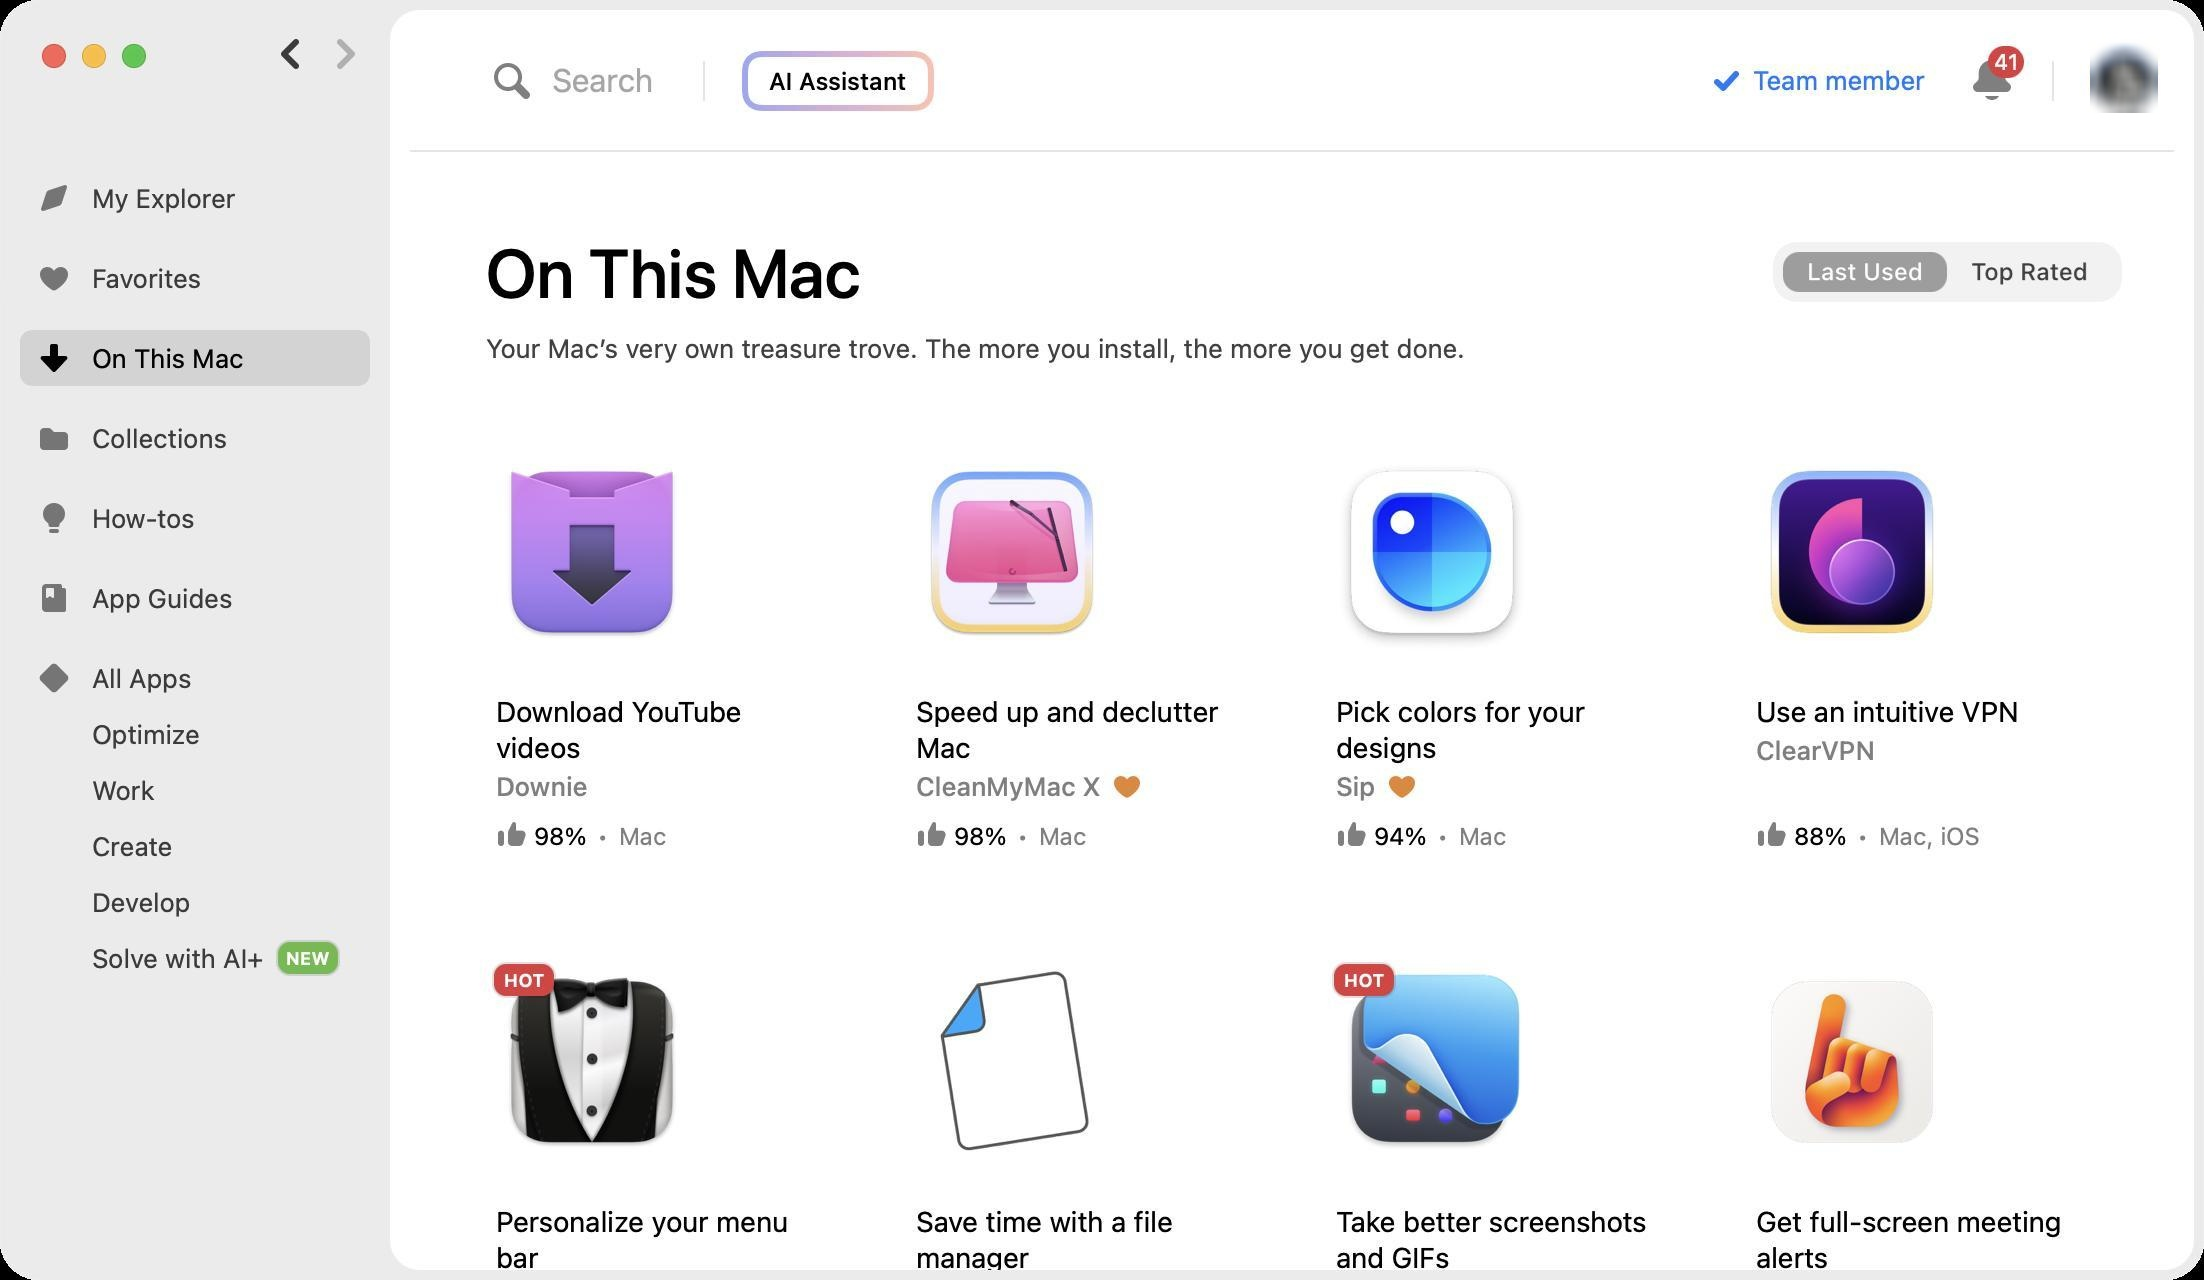
Accessibility tree:
{"name": "", "role": "AXWindow", "description": null, "role_description": "standard window", "value": null, "position": "220.00;132.00", "size": "1102;640", "children": [{"name": null, "role": "AXTable", "description": "Application categories", "role_description": "table", "value": null, "position": "10.00;85.00", "size": "175;408", "children": [{"name": null, "role": "AXRow", "description": null, "role_description": "table row", "value": null, "position": "10.00;85.00", "size": "175;40", "children": [{"name": null, "role": "AXCell", "description": null, "role_description": "cell", "value": null, "position": "16.00;85.00", "size": "163;40", "children": [{"name": null, "role": "AXImage", "description": "Discover", "role_description": "image", "value": null, "position": "19.00;91.00", "size": "16;16", "children": []}, {"name": null, "role": "AXStaticText", "description": null, "role_description": "text", "value": "My Explorer", "position": "44.00;91.00", "size": "76;16", "children": []}]}]}, {"name": null, "role": "AXRow", "description": null, "role_description": "table row", "value": null, "position": "10.00;125.00", "size": "175;40", "children": [{"name": null, "role": "AXCell", "description": null, "role_description": "cell", "value": null, "position": "16.00;125.00", "size": "163;40", "children": [{"name": null, "role": "AXImage", "description": "Favorites", "role_description": "image", "value": null, "position": "19.00;131.00", "size": "16;16", "children": []}, {"name": null, "role": "AXStaticText", "description": null, "role_description": "text", "value": "Favorites", "position": "44.00;131.00", "size": "59;16", "children": []}]}]}, {"name": null, "role": "AXRow", "description": null, "role_description": "table row", "value": null, "position": "10.00;165.00", "size": "175;40", "children": [{"name": null, "role": "AXCell", "description": null, "role_description": "cell", "value": null, "position": "16.00;165.00", "size": "163;40", "children": [{"name": null, "role": "AXImage", "description": "OnThisMac", "role_description": "image", "value": null, "position": "19.00;171.00", "size": "16;16", "children": []}, {"name": null, "role": "AXStaticText", "description": null, "role_description": "text", "value": "On This Mac", "position": "44.00;171.00", "size": "80;16", "children": []}]}]}, {"name": null, "role": "AXRow", "description": null, "role_description": "table row", "value": null, "position": "10.00;205.00", "size": "175;40", "children": [{"name": null, "role": "AXCell", "description": null, "role_description": "cell", "value": null, "position": "16.00;205.00", "size": "163;40", "children": [{"name": null, "role": "AXImage", "description": "Collections", "role_description": "image", "value": null, "position": "19.00;211.00", "size": "16;16", "children": []}, {"name": null, "role": "AXStaticText", "description": null, "role_description": "text", "value": "Collections", "position": "44.00;211.00", "size": "72;16", "children": []}]}]}, {"name": null, "role": "AXRow", "description": null, "role_description": "table row", "value": null, "position": "10.00;245.00", "size": "175;40", "children": [{"name": null, "role": "AXCell", "description": null, "role_description": "cell", "value": null, "position": "16.00;245.00", "size": "163;40", "children": [{"name": null, "role": "AXImage", "description": "How Tos", "role_description": "image", "value": null, "position": "19.00;251.00", "size": "16;16", "children": []}, {"name": null, "role": "AXStaticText", "description": null, "role_description": "text", "value": "How-tos", "position": "44.00;251.00", "size": "56;16", "children": []}]}]}, {"name": null, "role": "AXRow", "description": null, "role_description": "table row", "value": null, "position": "10.00;285.00", "size": "175;40", "children": [{"name": null, "role": "AXCell", "description": null, "role_description": "cell", "value": null, "position": "16.00;285.00", "size": "163;40", "children": [{"name": null, "role": "AXImage", "description": "Tutorials", "role_description": "image", "value": null, "position": "19.00;291.00", "size": "16;16", "children": []}, {"name": null, "role": "AXStaticText", "description": null, "role_description": "text", "value": "App Guides", "position": "44.00;291.00", "size": "74;16", "children": []}]}]}, {"name": null, "role": "AXRow", "description": null, "role_description": "table row", "value": null, "position": "10.00;325.00", "size": "175;28", "children": [{"name": null, "role": "AXCell", "description": null, "role_description": "cell", "value": null, "position": "16.00;325.00", "size": "163;28", "children": [{"name": null, "role": "AXImage", "description": "AllApps", "role_description": "image", "value": null, "position": "19.00;331.00", "size": "16;16", "children": []}, {"name": null, "role": "AXStaticText", "description": null, "role_description": "text", "value": "All Apps", "position": "44.00;331.00", "size": "54;16", "children": []}]}]}, {"name": null, "role": "AXRow", "description": null, "role_description": "table row", "value": null, "position": "10.00;353.00", "size": "175;28", "children": [{"name": null, "role": "AXCell", "description": null, "role_description": "cell", "value": null, "position": "16.00;353.00", "size": "163;28", "children": [{"name": null, "role": "AXImage", "description": "", "role_description": "image", "value": null, "position": "19.00;359.00", "size": "16;16", "children": []}, {"name": null, "role": "AXStaticText", "description": null, "role_description": "text", "value": "Optimize", "position": "44.00;359.00", "size": "58;16", "children": []}]}]}, {"name": null, "role": "AXRow", "description": null, "role_description": "table row", "value": null, "position": "10.00;381.00", "size": "175;28", "children": [{"name": null, "role": "AXCell", "description": null, "role_description": "cell", "value": null, "position": "16.00;381.00", "size": "163;28", "children": [{"name": null, "role": "AXImage", "description": "", "role_description": "image", "value": null, "position": "19.00;387.00", "size": "16;16", "children": []}, {"name": null, "role": "AXStaticText", "description": null, "role_description": "text", "value": "Work", "position": "44.00;387.00", "size": "36;16", "children": []}]}]}, {"name": null, "role": "AXRow", "description": null, "role_description": "table row", "value": null, "position": "10.00;409.00", "size": "175;28", "children": [{"name": null, "role": "AXCell", "description": null, "role_description": "cell", "value": null, "position": "16.00;409.00", "size": "163;28", "children": [{"name": null, "role": "AXImage", "description": "", "role_description": "image", "value": null, "position": "19.00;415.00", "size": "16;16", "children": []}, {"name": null, "role": "AXStaticText", "description": null, "role_description": "text", "value": "Create", "position": "44.00;415.00", "size": "44;16", "children": []}]}]}, {"name": null, "role": "AXRow", "description": null, "role_description": "table row", "value": null, "position": "10.00;437.00", "size": "175;28", "children": [{"name": null, "role": "AXCell", "description": null, "role_description": "cell", "value": null, "position": "16.00;437.00", "size": "163;28", "children": [{"name": null, "role": "AXImage", "description": "", "role_description": "image", "value": null, "position": "19.00;443.00", "size": "16;16", "children": []}, {"name": null, "role": "AXStaticText", "description": null, "role_description": "text", "value": "Develop", "position": "44.00;443.00", "size": "54;16", "children": []}]}]}, {"name": null, "role": "AXRow", "description": null, "role_description": "table row", "value": null, "position": "10.00;465.00", "size": "175;28", "children": [{"name": null, "role": "AXCell", "description": null, "role_description": "cell", "value": null, "position": "16.00;465.00", "size": "163;28", "children": [{"name": null, "role": "AXImage", "description": "", "role_description": "image", "value": null, "position": "19.00;471.00", "size": "16;16", "children": []}, {"name": null, "role": "AXStaticText", "description": null, "role_description": "text", "value": "Solve with AI+", "position": "44.00;471.00", "size": "90;16", "children": []}, {"name": null, "role": "AXStaticText", "description": null, "role_description": "text", "value": "NEW", "position": "139.00;473.50", "size": "30;11", "children": []}]}]}, {"name": null, "role": "AXColumn", "description": null, "role_description": "column", "value": null, "position": "10.00;85.00", "size": "175;408", "children": []}]}, {"name": null, "role": "AXUnknown", "description": "Forward", "role_description": "unknown", "value": null, "position": "166.00;19.00", "size": "14;16", "children": [{"name": null, "role": "AXImage", "description": "", "role_description": "image", "value": null, "position": "168.00;19.00", "size": "10;16", "children": []}]}, {"name": null, "role": "AXUnknown", "description": "Back", "role_description": "unknown", "value": null, "position": "138.00;19.00", "size": "14;16", "children": [{"name": null, "role": "AXImage", "description": "NavigationArrow", "role_description": "image", "value": null, "position": "140.00;19.00", "size": "10;16", "children": []}]}, {"name": null, "role": "AXGroup", "description": null, "role_description": "group", "value": null, "position": "195.00;5.00", "size": "902;630", "children": [{"name": null, "role": "AXScrollArea", "description": null, "role_description": "scroll area", "value": null, "position": "231.00;76.00", "size": "866;539", "children": [{"name": null, "role": "AXList", "description": "Application collection view", "role_description": "collection", "value": null, "position": "231.00;76.00", "size": "830;3940", "children": [{"name": null, "role": "AXList", "description": "On This Mac", "role_description": "section", "value": null, "position": "231.00;76.00", "size": "866;3940", "children": [{"name": null, "role": "AXGroup", "description": null, "role_description": "group", "value": null, "position": "231.00;76.00", "size": "830;135", "children": [{"name": null, "role": "AXStaticText", "description": null, "role_description": "text", "value": "On This Mac", "position": "241.00;116.00", "size": "192;40", "children": []}, {"name": null, "role": "AXStaticText", "description": null, "role_description": "text", "value": "Your Mac’s very own treasure trove. The more you install, the more you get done.", "position": "241.00;166.00", "size": "494;16", "children": []}, {"name": null, "role": "AXGroup", "description": "Sort all apps", "role_description": "group", "value": null, "position": "886.50;121.00", "size": "174;30", "children": [{"name": null, "role": "AXRadioButton", "description": "Last Used", "role_description": "radio button", "value": true, "position": "891.50;126.00", "size": "82;20", "children": []}, {"name": null, "role": "AXRadioButton", "description": "Top Rated", "role_description": "radio button", "value": false, "position": "973.50;126.00", "size": "82;20", "children": []}]}]}, {"name": null, "role": "AXGroup", "description": null, "role_description": "group", "value": null, "position": "231.00;211.00", "size": "200;235", "children": [{"name": null, "role": "AXLink", "description": "Downie", "role_description": "link", "value": null, "position": "246.00;226.00", "size": "170;205", "children": [{"name": null, "role": "AXImage", "description": "Application icon", "role_description": "image", "value": null, "position": "246.00;226.00", "size": "100;100", "children": []}, {"name": null, "role": "AXStaticText", "description": null, "role_description": "text", "value": "Downie", "position": "246.00;385.00", "size": "50;17", "children": []}, {"name": null, "role": "AXStaticText", "description": null, "role_description": "text", "value": "Download YouTube videos", "position": "246.00;346.00", "size": "170;36", "children": []}, {"name": null, "role": "AXImage", "description": "RateAppIcon", "role_description": "image", "value": null, "position": "248.00;410.00", "size": "16;16", "children": []}, {"name": null, "role": "AXStaticText", "description": null, "role_description": "text", "value": "98%", "position": "265.00;410.50", "size": "30;15", "children": []}, {"name": null, "role": "AXStaticText", "description": null, "role_description": "text", "value": "•", "position": "296.50;410.50", "size": "10;15", "children": []}, {"name": null, "role": "AXStaticText", "description": null, "role_description": "text", "value": "Mac", "position": "307.50;410.50", "size": "28;15", "children": []}]}]}, {"name": null, "role": "AXGroup", "description": null, "role_description": "group", "value": null, "position": "441.00;211.00", "size": "200;235", "children": [{"name": null, "role": "AXLink", "description": "CleanMyMac X", "role_description": "link", "value": null, "position": "456.00;226.00", "size": "170;205", "children": [{"name": null, "role": "AXImage", "description": "Application icon", "role_description": "image", "value": null, "position": "456.00;226.00", "size": "100;100", "children": []}, {"name": null, "role": "AXStaticText", "description": null, "role_description": "text", "value": "CleanMyMac X", "position": "456.00;385.00", "size": "96;17", "children": []}, {"name": null, "role": "AXButton", "description": "Favorite", "role_description": "button", "value": null, "position": "553.50;383.50", "size": "20;20", "children": []}, {"name": null, "role": "AXStaticText", "description": null, "role_description": "text", "value": "Speed up and declutter Mac", "position": "456.00;346.00", "size": "170;36", "children": []}, {"name": null, "role": "AXImage", "description": "RateAppIcon", "role_description": "image", "value": null, "position": "458.00;410.00", "size": "16;16", "children": []}, {"name": null, "role": "AXStaticText", "description": null, "role_description": "text", "value": "98%", "position": "475.00;410.50", "size": "30;15", "children": []}, {"name": null, "role": "AXStaticText", "description": null, "role_description": "text", "value": "•", "position": "506.50;410.50", "size": "10;15", "children": []}, {"name": null, "role": "AXStaticText", "description": null, "role_description": "text", "value": "Mac", "position": "517.50;410.50", "size": "28;15", "children": []}]}]}, {"name": null, "role": "AXGroup", "description": null, "role_description": "group", "value": null, "position": "651.00;211.00", "size": "200;235", "children": [{"name": null, "role": "AXLink", "description": "Sip", "role_description": "link", "value": null, "position": "666.00;226.00", "size": "170;205", "children": [{"name": null, "role": "AXImage", "description": "Application icon", "role_description": "image", "value": null, "position": "666.00;226.00", "size": "100;100", "children": []}, {"name": null, "role": "AXStaticText", "description": null, "role_description": "text", "value": "Sip", "position": "666.00;385.00", "size": "24;17", "children": []}, {"name": null, "role": "AXButton", "description": "Favorite", "role_description": "button", "value": null, "position": "691.00;383.50", "size": "20;20", "children": []}, {"name": null, "role": "AXStaticText", "description": null, "role_description": "text", "value": "Pick colors for your designs", "position": "666.00;346.00", "size": "170;36", "children": []}, {"name": null, "role": "AXImage", "description": "RateAppIcon", "role_description": "image", "value": null, "position": "668.00;410.00", "size": "16;16", "children": []}, {"name": null, "role": "AXStaticText", "description": null, "role_description": "text", "value": "94%", "position": "685.00;410.50", "size": "30;15", "children": []}, {"name": null, "role": "AXStaticText", "description": null, "role_description": "text", "value": "•", "position": "716.50;410.50", "size": "10;15", "children": []}, {"name": null, "role": "AXStaticText", "description": null, "role_description": "text", "value": "Mac", "position": "727.50;410.50", "size": "28;15", "children": []}]}]}, {"name": null, "role": "AXGroup", "description": null, "role_description": "group", "value": null, "position": "861.00;211.00", "size": "200;235", "children": [{"name": null, "role": "AXLink", "description": "ClearVPN", "role_description": "link", "value": null, "position": "876.00;226.00", "size": "170;205", "children": [{"name": null, "role": "AXImage", "description": "Application icon", "role_description": "image", "value": null, "position": "876.00;226.00", "size": "100;100", "children": []}, {"name": null, "role": "AXStaticText", "description": null, "role_description": "text", "value": "ClearVPN", "position": "876.00;367.00", "size": "64;17", "children": []}, {"name": null, "role": "AXStaticText", "description": null, "role_description": "text", "value": "Use an intuitive VPN", "position": "876.00;346.00", "size": "170;18", "children": []}, {"name": null, "role": "AXImage", "description": "RateAppIcon", "role_description": "image", "value": null, "position": "878.00;410.00", "size": "16;16", "children": []}, {"name": null, "role": "AXStaticText", "description": null, "role_description": "text", "value": "88%", "position": "895.00;410.50", "size": "30;15", "children": []}, {"name": null, "role": "AXStaticText", "description": null, "role_description": "text", "value": "•", "position": "926.50;410.50", "size": "10;15", "children": []}, {"name": null, "role": "AXStaticText", "description": null, "role_description": "text", "value": "Mac, iOS", "position": "937.50;410.50", "size": "55;15", "children": []}]}]}, {"name": null, "role": "AXGroup", "description": null, "role_description": "group", "value": null, "position": "231.00;466.00", "size": "200;235", "children": [{"name": null, "role": "AXLink", "description": "Bartender", "role_description": "link", "value": null, "position": "246.00;481.00", "size": "170;205", "children": [{"name": null, "role": "AXImage", "description": "Application icon", "role_description": "image", "value": null, "position": "246.00;481.00", "size": "100;100", "children": []}, {"name": null, "role": "AXStaticText", "description": null, "role_description": "text", "value": "Bartender", "position": "246.00;640.00", "size": "66;17", "children": []}, {"name": null, "role": "AXStaticText", "description": null, "role_description": "text", "value": "Personalize your menu bar", "position": "246.00;601.00", "size": "170;36", "children": []}, {"name": null, "role": "AXImage", "description": "RateAppIcon", "role_description": "image", "value": null, "position": "248.00;665.00", "size": "16;16", "children": []}, {"name": null, "role": "AXStaticText", "description": null, "role_description": "text", "value": "99%", "position": "265.00;665.50", "size": "30;15", "children": []}, {"name": null, "role": "AXStaticText", "description": null, "role_description": "text", "value": "•", "position": "296.50;665.50", "size": "10;15", "children": []}, {"name": null, "role": "AXStaticText", "description": null, "role_description": "text", "value": "Mac", "position": "307.50;665.50", "size": "28;15", "children": []}, {"name": null, "role": "AXStaticText", "description": null, "role_description": "text", "value": "HOT", "position": "248.00;484.50", "size": "28;11", "children": []}]}]}, {"name": null, "role": "AXGroup", "description": null, "role_description": "group", "value": null, "position": "441.00;466.00", "size": "200;235", "children": [{"name": null, "role": "AXLink", "description": "Filepane", "role_description": "link", "value": null, "position": "456.00;481.00", "size": "170;205", "children": [{"name": null, "role": "AXImage", "description": "Application icon", "role_description": "image", "value": null, "position": "456.00;481.00", "size": "100;100", "children": []}, {"name": null, "role": "AXStaticText", "description": null, "role_description": "text", "value": "Filepane", "position": "456.00;640.00", "size": "56;17", "children": []}, {"name": null, "role": "AXButton", "description": "Favorite", "role_description": "button", "value": null, "position": "513.50;638.50", "size": "20;20", "children": []}, {"name": null, "role": "AXStaticText", "description": null, "role_description": "text", "value": "Save time with a file manager", "position": "456.00;601.00", "size": "170;36", "children": []}, {"name": null, "role": "AXImage", "description": "RateAppIcon", "role_description": "image", "value": null, "position": "458.00;665.00", "size": "16;16", "children": []}, {"name": null, "role": "AXStaticText", "description": null, "role_description": "text", "value": "93%", "position": "475.00;665.50", "size": "30;15", "children": []}, {"name": null, "role": "AXStaticText", "description": null, "role_description": "text", "value": "•", "position": "506.50;665.50", "size": "10;15", "children": []}, {"name": null, "role": "AXStaticText", "description": null, "role_description": "text", "value": "Mac", "position": "517.50;665.50", "size": "28;15", "children": []}]}]}, {"name": null, "role": "AXGroup", "description": null, "role_description": "group", "value": null, "position": "651.00;466.00", "size": "200;235", "children": [{"name": null, "role": "AXLink", "description": "CleanShot X", "role_description": "link", "value": null, "position": "666.00;481.00", "size": "170;205", "children": [{"name": null, "role": "AXImage", "description": "Application icon", "role_description": "image", "value": null, "position": "666.00;481.00", "size": "100;100", "children": []}, {"name": null, "role": "AXStaticText", "description": null, "role_description": "text", "value": "CleanShot X", "position": "666.00;640.00", "size": "80;17", "children": []}, {"name": null, "role": "AXStaticText", "description": null, "role_description": "text", "value": "Take better screenshots and GIFs", "position": "666.00;601.00", "size": "170;36", "children": []}, {"name": null, "role": "AXImage", "description": "RateAppIcon", "role_description": "image", "value": null, "position": "668.00;665.00", "size": "16;16", "children": []}, {"name": null, "role": "AXStaticText", "description": null, "role_description": "text", "value": "99%", "position": "685.00;665.50", "size": "30;15", "children": []}, {"name": null, "role": "AXStaticText", "description": null, "role_description": "text", "value": "•", "position": "716.50;665.50", "size": "10;15", "children": []}, {"name": null, "role": "AXStaticText", "description": null, "role_description": "text", "value": "Mac", "position": "727.50;665.50", "size": "28;15", "children": []}, {"name": null, "role": "AXStaticText", "description": null, "role_description": "text", "value": "HOT", "position": "668.00;484.50", "size": "28;11", "children": []}]}]}, {"name": null, "role": "AXGroup", "description": null, "role_description": "group", "value": null, "position": "861.00;466.00", "size": "200;235", "children": [{"name": null, "role": "AXLink", "description": "In Your Face", "role_description": "link", "value": null, "position": "876.00;481.00", "size": "170;205", "children": [{"name": null, "role": "AXImage", "description": "Application icon", "role_description": "image", "value": null, "position": "876.00;481.00", "size": "100;100", "children": []}, {"name": null, "role": "AXStaticText", "description": null, "role_description": "text", "value": "In Your Face", "position": "876.00;640.00", "size": "80;17", "children": []}, {"name": null, "role": "AXStaticText", "description": null, "role_description": "text", "value": "Get full-screen meeting alerts", "position": "876.00;601.00", "size": "170;36", "children": []}, {"name": null, "role": "AXImage", "description": "RateAppIcon", "role_description": "image", "value": null, "position": "878.00;665.00", "size": "16;16", "children": []}, {"name": null, "role": "AXStaticText", "description": null, "role_description": "text", "value": "99%", "position": "895.00;665.50", "size": "30;15", "children": []}, {"name": null, "role": "AXStaticText", "description": null, "role_description": "text", "value": "•", "position": "926.50;665.50", "size": "10;15", "children": []}, {"name": null, "role": "AXStaticText", "description": null, "role_description": "text", "value": "Mac", "position": "937.50;665.50", "size": "28;15", "children": []}]}]}, {"name": null, "role": "AXGroup", "description": null, "role_description": "group", "value": null, "position": "231.00;721.00", "size": "200;235", "children": [{"name": null, "role": "AXLink", "description": "", "role_description": "link", "value": null, "position": "-220.00;850.00", "size": "0;0", "children": [{"name": null, "role": "AXImage", "description": "Application icon", "role_description": "image", "value": null, "position": "-220.00;850.00", "size": "0;0", "children": []}, {"name": null, "role": "AXStaticText", "description": null, "role_description": "text", "value": "", "position": "-220.00;850.00", "size": "0;0", "children": []}, {"name": null, "role": "AXStaticText", "description": null, "role_description": "text", "value": "", "position": "-220.00;850.00", "size": "0;0", "children": []}]}]}, {"name": null, "role": "AXGroup", "description": null, "role_description": "group", "value": null, "position": "441.00;721.00", "size": "200;235", "children": [{"name": null, "role": "AXLink", "description": "", "role_description": "link", "value": null, "position": "-220.00;850.00", "size": "0;0", "children": [{"name": null, "role": "AXImage", "description": "Application icon", "role_description": "image", "value": null, "position": "-220.00;850.00", "size": "0;0", "children": []}, {"name": null, "role": "AXStaticText", "description": null, "role_description": "text", "value": "", "position": "-220.00;850.00", "size": "0;0", "children": []}, {"name": null, "role": "AXStaticText", "description": null, "role_description": "text", "value": "", "position": "-220.00;850.00", "size": "0;0", "children": []}]}]}, {"name": null, "role": "AXGroup", "description": null, "role_description": "group", "value": null, "position": "651.00;721.00", "size": "200;235", "children": [{"name": null, "role": "AXLink", "description": "", "role_description": "link", "value": null, "position": "-220.00;850.00", "size": "0;0", "children": [{"name": null, "role": "AXImage", "description": "Application icon", "role_description": "image", "value": null, "position": "-220.00;850.00", "size": "0;0", "children": []}, {"name": null, "role": "AXStaticText", "description": null, "role_description": "text", "value": "", "position": "-220.00;850.00", "size": "0;0", "children": []}, {"name": null, "role": "AXStaticText", "description": null, "role_description": "text", "value": "", "position": "-220.00;850.00", "size": "0;0", "children": []}]}]}, {"name": null, "role": "AXGroup", "description": null, "role_description": "group", "value": null, "position": "861.00;721.00", "size": "200;235", "children": [{"name": null, "role": "AXLink", "description": "", "role_description": "link", "value": null, "position": "-220.00;850.00", "size": "0;0", "children": [{"name": null, "role": "AXImage", "description": "Application icon", "role_description": "image", "value": null, "position": "-220.00;850.00", "size": "0;0", "children": []}, {"name": null, "role": "AXStaticText", "description": null, "role_description": "text", "value": "", "position": "-220.00;850.00", "size": "0;0", "children": []}, {"name": null, "role": "AXStaticText", "description": null, "role_description": "text", "value": "", "position": "-220.00;850.00", "size": "0;0", "children": []}]}]}, {"name": null, "role": "AXGroup", "description": null, "role_description": "group", "value": null, "position": "231.00;976.00", "size": "200;235", "children": [{"name": null, "role": "AXLink", "description": "", "role_description": "link", "value": null, "position": "-220.00;850.00", "size": "0;0", "children": [{"name": null, "role": "AXImage", "description": "Application icon", "role_description": "image", "value": null, "position": "-220.00;850.00", "size": "0;0", "children": []}, {"name": null, "role": "AXStaticText", "description": null, "role_description": "text", "value": "", "position": "-220.00;850.00", "size": "0;0", "children": []}, {"name": null, "role": "AXStaticText", "description": null, "role_description": "text", "value": "", "position": "-220.00;850.00", "size": "0;0", "children": []}]}]}, {"name": null, "role": "AXGroup", "description": null, "role_description": "group", "value": null, "position": "441.00;976.00", "size": "200;235", "children": [{"name": null, "role": "AXLink", "description": "", "role_description": "link", "value": null, "position": "-220.00;850.00", "size": "0;0", "children": [{"name": null, "role": "AXImage", "description": "Application icon", "role_description": "image", "value": null, "position": "-220.00;850.00", "size": "0;0", "children": []}, {"name": null, "role": "AXStaticText", "description": null, "role_description": "text", "value": "", "position": "-220.00;850.00", "size": "0;0", "children": []}, {"name": null, "role": "AXStaticText", "description": null, "role_description": "text", "value": "", "position": "-220.00;850.00", "size": "0;0", "children": []}]}]}, {"name": null, "role": "AXGroup", "description": null, "role_description": "group", "value": null, "position": "651.00;976.00", "size": "200;235", "children": [{"name": null, "role": "AXLink", "description": "", "role_description": "link", "value": null, "position": "-220.00;850.00", "size": "0;0", "children": [{"name": null, "role": "AXImage", "description": "Application icon", "role_description": "image", "value": null, "position": "-220.00;850.00", "size": "0;0", "children": []}, {"name": null, "role": "AXStaticText", "description": null, "role_description": "text", "value": "", "position": "-220.00;850.00", "size": "0;0", "children": []}, {"name": null, "role": "AXStaticText", "description": null, "role_description": "text", "value": "", "position": "-220.00;850.00", "size": "0;0", "children": []}]}]}, {"name": null, "role": "AXGroup", "description": null, "role_description": "group", "value": null, "position": "861.00;976.00", "size": "200;235", "children": [{"name": null, "role": "AXLink", "description": "", "role_description": "link", "value": null, "position": "-220.00;850.00", "size": "0;0", "children": [{"name": null, "role": "AXImage", "description": "Application icon", "role_description": "image", "value": null, "position": "-220.00;850.00", "size": "0;0", "children": []}, {"name": null, "role": "AXStaticText", "description": null, "role_description": "text", "value": "", "position": "-220.00;850.00", "size": "0;0", "children": []}, {"name": null, "role": "AXStaticText", "description": null, "role_description": "text", "value": "", "position": "-220.00;850.00", "size": "0;0", "children": []}]}]}, {"name": null, "role": "AXGroup", "description": null, "role_description": "group", "value": null, "position": "231.00;1231.00", "size": "200;235", "children": [{"name": null, "role": "AXLink", "description": "", "role_description": "link", "value": null, "position": "-220.00;850.00", "size": "0;0", "children": [{"name": null, "role": "AXImage", "description": "Application icon", "role_description": "image", "value": null, "position": "-220.00;850.00", "size": "0;0", "children": []}, {"name": null, "role": "AXStaticText", "description": null, "role_description": "text", "value": "", "position": "-220.00;850.00", "size": "0;0", "children": []}, {"name": null, "role": "AXStaticText", "description": null, "role_description": "text", "value": "", "position": "-220.00;850.00", "size": "0;0", "children": []}]}]}, {"name": null, "role": "AXGroup", "description": null, "role_description": "group", "value": null, "position": "441.00;1231.00", "size": "200;235", "children": [{"name": null, "role": "AXLink", "description": "", "role_description": "link", "value": null, "position": "-220.00;850.00", "size": "0;0", "children": [{"name": null, "role": "AXImage", "description": "Application icon", "role_description": "image", "value": null, "position": "-220.00;850.00", "size": "0;0", "children": []}, {"name": null, "role": "AXStaticText", "description": null, "role_description": "text", "value": "", "position": "-220.00;850.00", "size": "0;0", "children": []}, {"name": null, "role": "AXStaticText", "description": null, "role_description": "text", "value": "", "position": "-220.00;850.00", "size": "0;0", "children": []}]}]}, {"name": null, "role": "AXGroup", "description": null, "role_description": "group", "value": null, "position": "651.00;1231.00", "size": "200;235", "children": [{"name": null, "role": "AXLink", "description": "", "role_description": "link", "value": null, "position": "-220.00;850.00", "size": "0;0", "children": [{"name": null, "role": "AXImage", "description": "Application icon", "role_description": "image", "value": null, "position": "-220.00;850.00", "size": "0;0", "children": []}, {"name": null, "role": "AXStaticText", "description": null, "role_description": "text", "value": "", "position": "-220.00;850.00", "size": "0;0", "children": []}, {"name": null, "role": "AXStaticText", "description": null, "role_description": "text", "value": "", "position": "-220.00;850.00", "size": "0;0", "children": []}]}]}]}]}, {"name": null, "role": "AXScrollBar", "description": null, "role_description": "scroll bar", "value": 0.0, "position": "1081.00;76.00", "size": "16;556", "children": [{"name": null, "role": "AXValueIndicator", "description": null, "role_description": "value indicator", "value": 0.0, "position": "1085.00;77.00", "size": "12;78", "children": []}, {"name": null, "role": "AXButton", "description": null, "role_description": "increment arrow button", "value": null, "position": "1081.00;76.00", "size": "0;0", "children": []}, {"name": null, "role": "AXButton", "description": null, "role_description": "decrement arrow button", "value": null, "position": "1081.00;76.00", "size": "0;0", "children": []}, {"name": null, "role": "AXButton", "description": null, "role_description": "increment page button", "value": null, "position": "1085.00;155.50", "size": "12;476", "children": []}, {"name": null, "role": "AXButton", "description": null, "role_description": "decrement page button", "value": null, "position": "1085.00;76.00", "size": "12;1", "children": []}]}]}]}, {"name": null, "role": "AXButton", "description": "Your account picture", "role_description": "button", "value": null, "position": "1047.00;7.50", "size": "48;48", "children": [{"name": null, "role": "AXImage", "description": null, "role_description": "image", "value": null, "position": "1047.00;25.50", "size": "30;30", "children": []}]}, {"name": null, "role": "AXLink", "description": "Team member", "role_description": "link", "value": null, "position": "854.50;32.50", "size": "110;16", "children": [{"name": null, "role": "AXStaticText", "description": null, "role_description": "text", "value": "Team member", "position": "874.50;32.00", "size": "90;16", "children": []}]}, {"name": null, "role": "AXButton", "description": null, "role_description": "button", "value": null, "position": "984.00;29.00", "size": "23;23", "children": [{"name": null, "role": "AXImage", "description": "NotificationsIcon", "role_description": "image", "value": null, "position": "984.00;29.00", "size": "23;23", "children": []}, {"name": null, "role": "AXStaticText", "description": null, "role_description": "text", "value": "41", "position": "993.00;24.00", "size": "20;14", "children": []}]}, {"name": null, "role": "AXGroup", "description": null, "role_description": "group", "value": null, "position": "372.50;-24.00", "size": "93;78", "children": [{"name": null, "role": "AXButton", "description": "AI Assistant", "role_description": "button", "value": null, "position": "371.00;25.50", "size": "96;30", "children": []}]}, {"name": null, "role": "AXGroup", "description": null, "role_description": "group", "value": null, "position": "246.00;18.50", "size": "96;44", "children": [{"name": null, "role": "AXTextField", "description": "Setapp application search", "role_description": "search text field", "value": "", "position": "274.00;31.00", "size": "66;19", "children": []}]}, {"name": null, "role": "AXButton", "description": null, "role_description": "close button", "value": null, "position": "20.00;20.00", "size": "14;16", "children": []}, {"name": null, "role": "AXButton", "description": null, "role_description": "full screen button", "value": null, "position": "60.00;20.00", "size": "14;16", "children": [{"name": null, "role": "AXGroup", "description": null, "role_description": "group", "value": null, "position": "60.00;20.00", "size": "14;16", "children": [{"name": null, "role": "AXGroup", "description": null, "role_description": "group", "value": null, "position": "60.00;20.00", "size": "14;16", "children": []}]}]}, {"name": null, "role": "AXButton", "description": null, "role_description": "minimize button", "value": null, "position": "40.00;20.00", "size": "14;16", "children": []}]}